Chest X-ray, AP view. Patient: 46 years old, sex F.
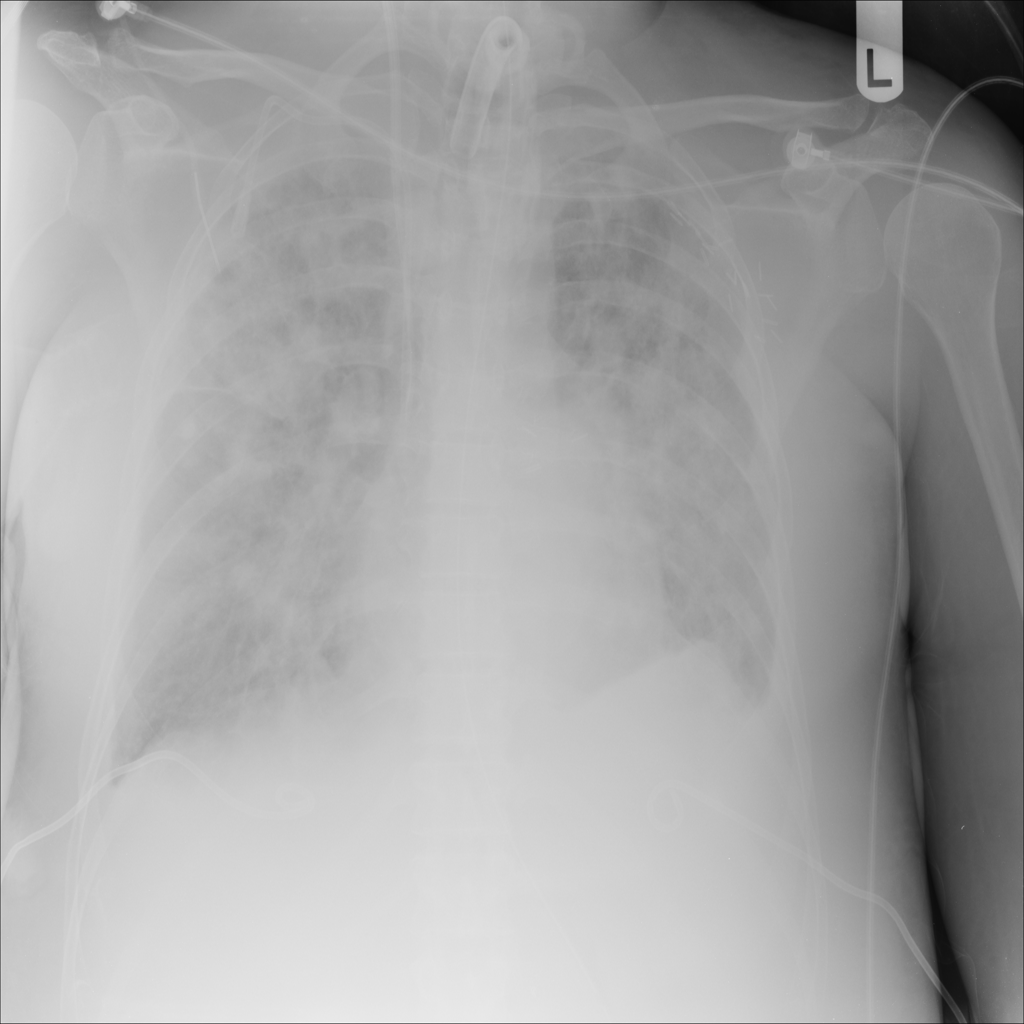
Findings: Infiltration